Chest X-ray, PA view. Patient: 60 years old, sex M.
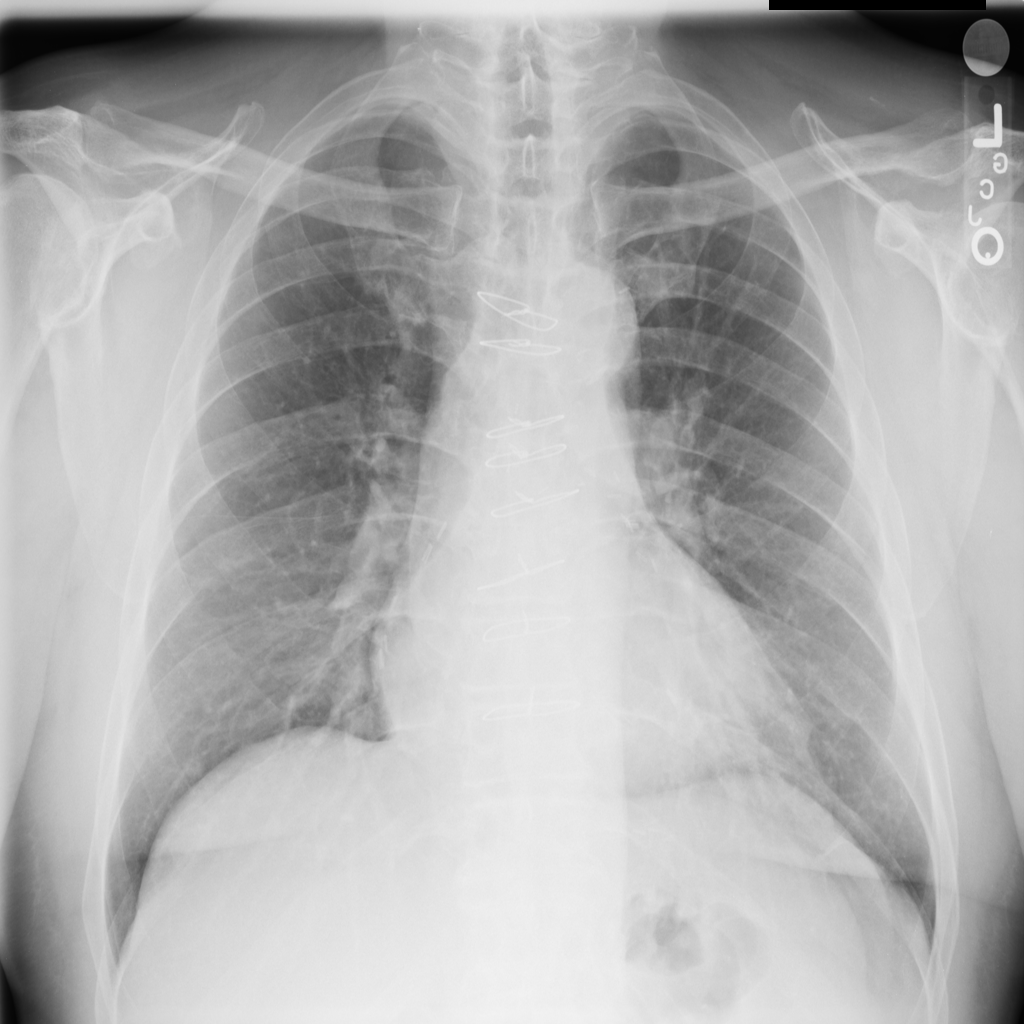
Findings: No Finding